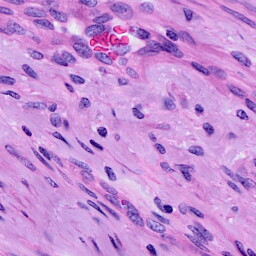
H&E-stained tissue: Cervix